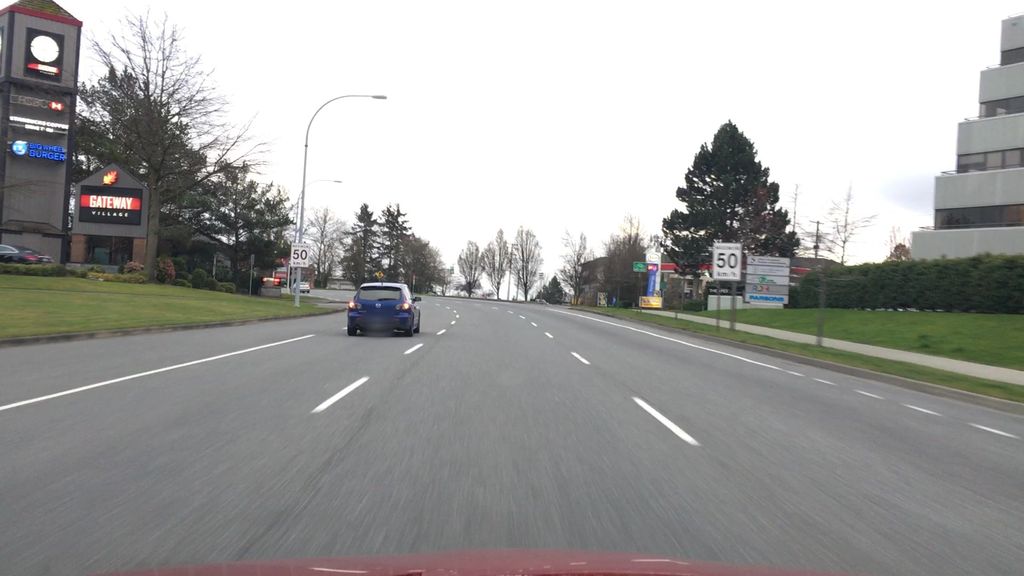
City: victoria